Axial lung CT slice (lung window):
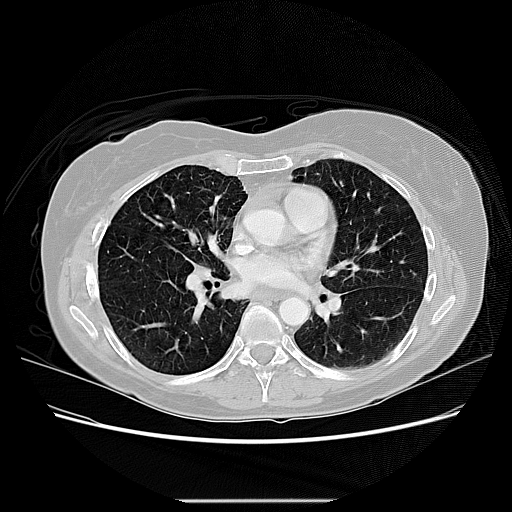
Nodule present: no